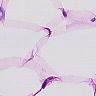
Metastatic tissue present: no